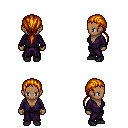
a pixel art fantasy rpg character, female body template, human, dark skin, purple robe, teal pants, dark blonde ponytail hairstyle, black shoes, four views (front, back, left, right), 2x2 character sprite sheet, small pixel art, hard edges, no anti-aliasing